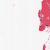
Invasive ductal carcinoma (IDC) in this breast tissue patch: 0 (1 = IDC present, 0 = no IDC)